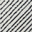
Piece: xx